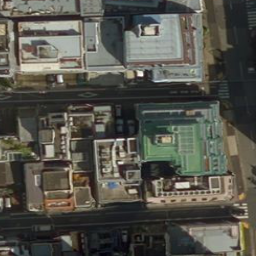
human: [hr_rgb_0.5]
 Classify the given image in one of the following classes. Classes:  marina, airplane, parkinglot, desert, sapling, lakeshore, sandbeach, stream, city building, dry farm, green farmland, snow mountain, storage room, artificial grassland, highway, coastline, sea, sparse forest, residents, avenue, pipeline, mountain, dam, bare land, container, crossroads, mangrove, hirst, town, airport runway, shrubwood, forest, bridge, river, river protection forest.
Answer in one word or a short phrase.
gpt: city building